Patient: sex M, age 52
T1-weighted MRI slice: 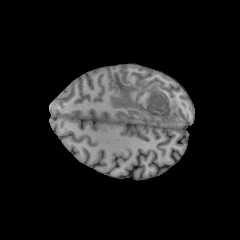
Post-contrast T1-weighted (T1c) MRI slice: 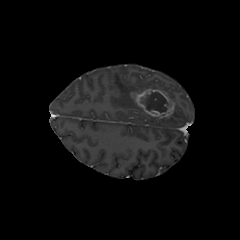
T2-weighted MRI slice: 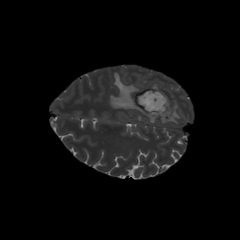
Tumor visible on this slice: yes
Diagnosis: Glioblastoma, IDH-wildtype
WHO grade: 4